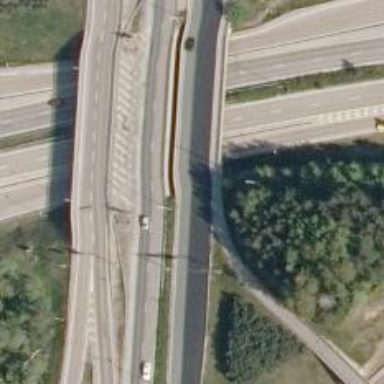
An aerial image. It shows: Asphalt road designated as trunk highway.